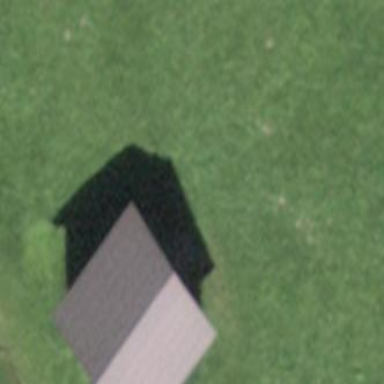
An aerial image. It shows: Barn.